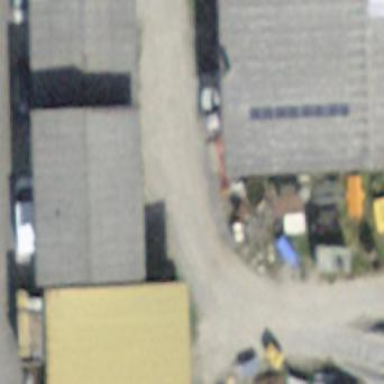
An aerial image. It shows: Warehouse building.